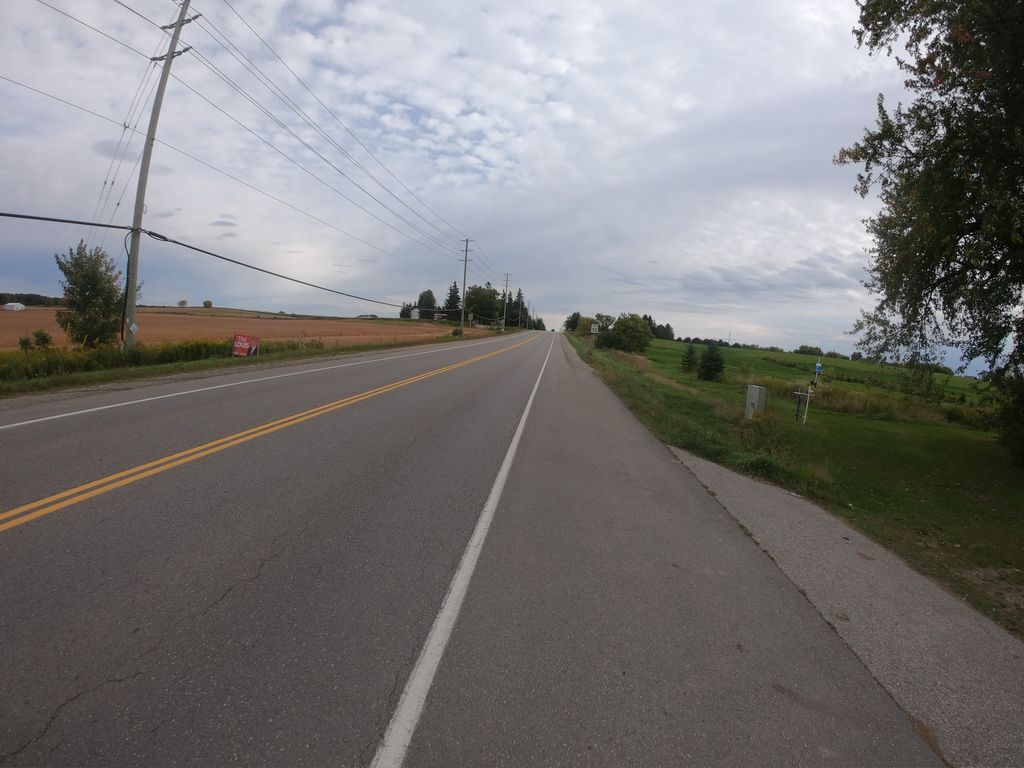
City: kitchener-waterloo